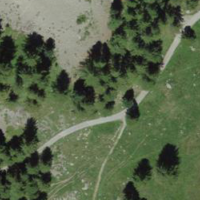
EUNIS habitat code: 43
Species observed at this site:
Papilio machaon